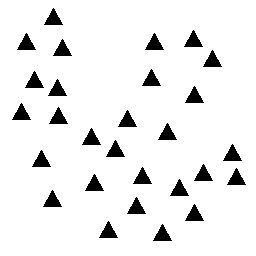
Squares: 0
Triangles: 28
Stars: 0
Total shapes: 28